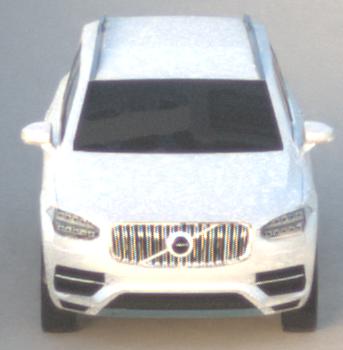
Make: Volvo
Model: XC90 B5
Detailed model: XC90 (L)
Model produced from: 2019/08
Model produced until: 2020/04
Doors: 5
Color: white
Road condition: dry road
Daytime: sunrise or sunset
Contrast: low contrast